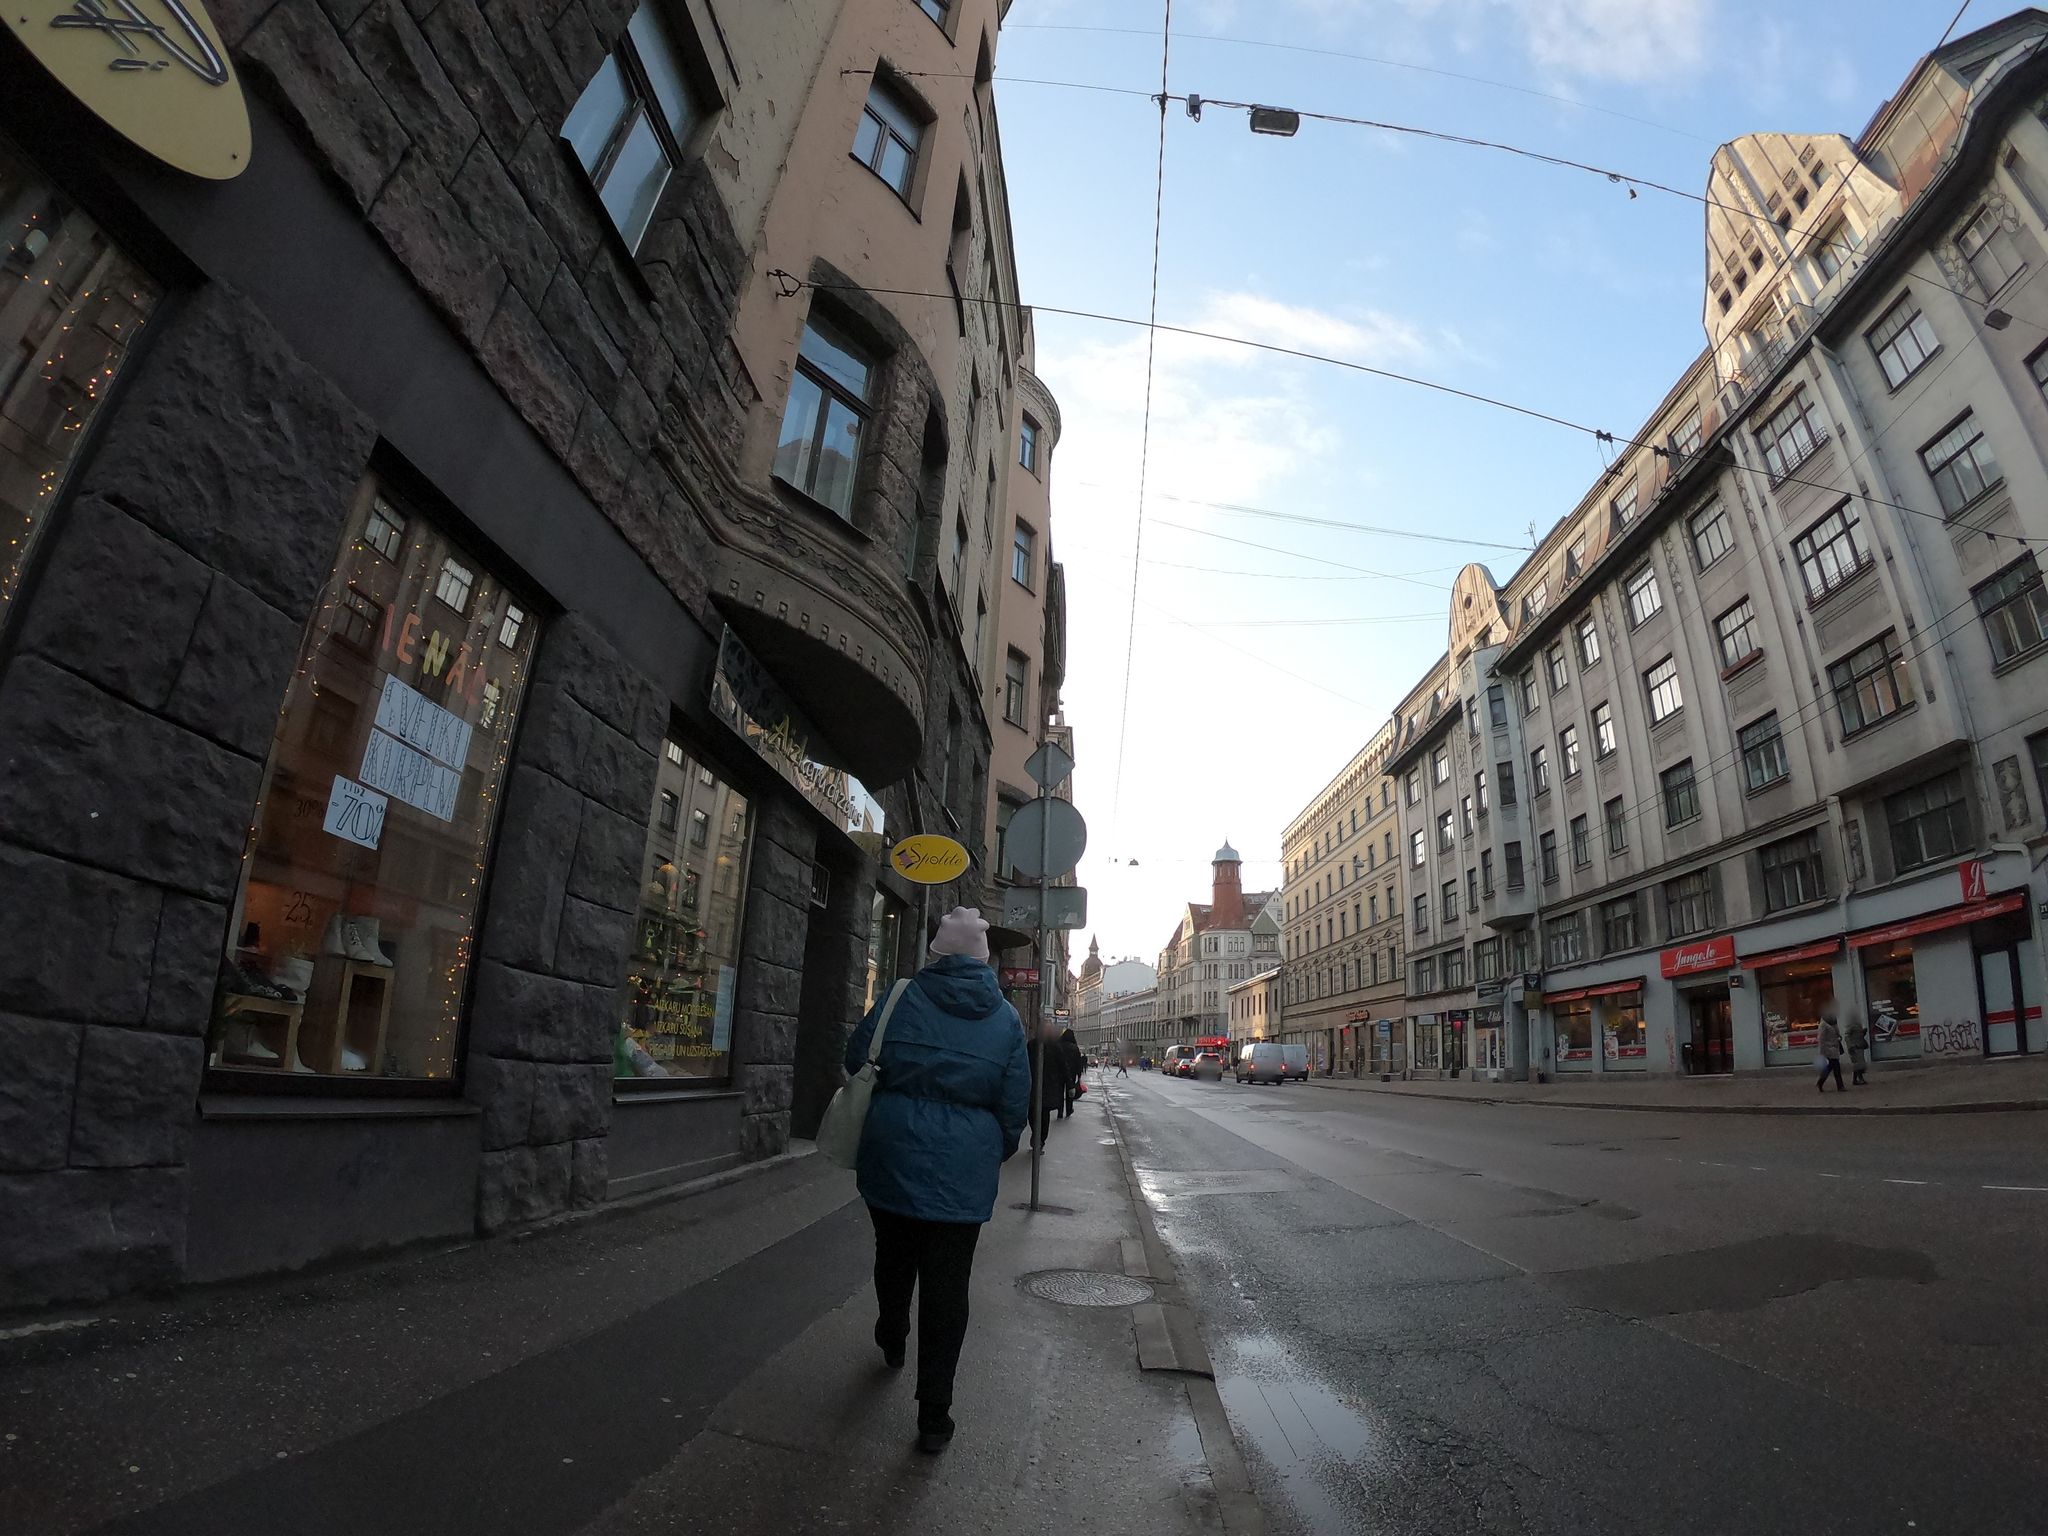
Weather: clear
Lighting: day
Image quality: good
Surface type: walking surface
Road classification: primary
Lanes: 2
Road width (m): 1.5
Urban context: urban centre
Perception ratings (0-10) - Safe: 2.22, Lively: 8.57, Beautiful: 6.54, Boring: 2.16, Depressing: 5.4, Wealthy: 8.23